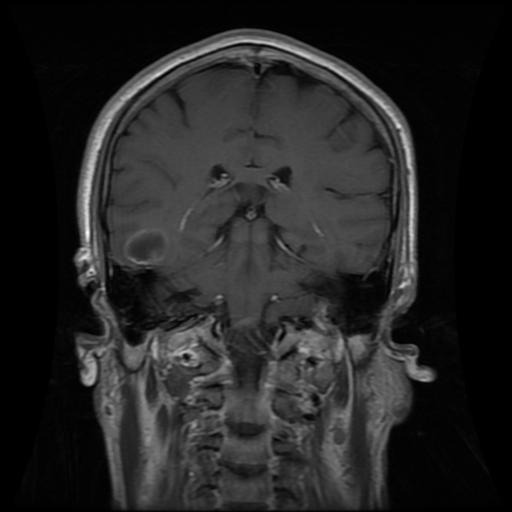
Label: glioma